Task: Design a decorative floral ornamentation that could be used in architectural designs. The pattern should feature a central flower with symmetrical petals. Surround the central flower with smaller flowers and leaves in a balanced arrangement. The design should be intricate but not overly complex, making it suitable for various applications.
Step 396:
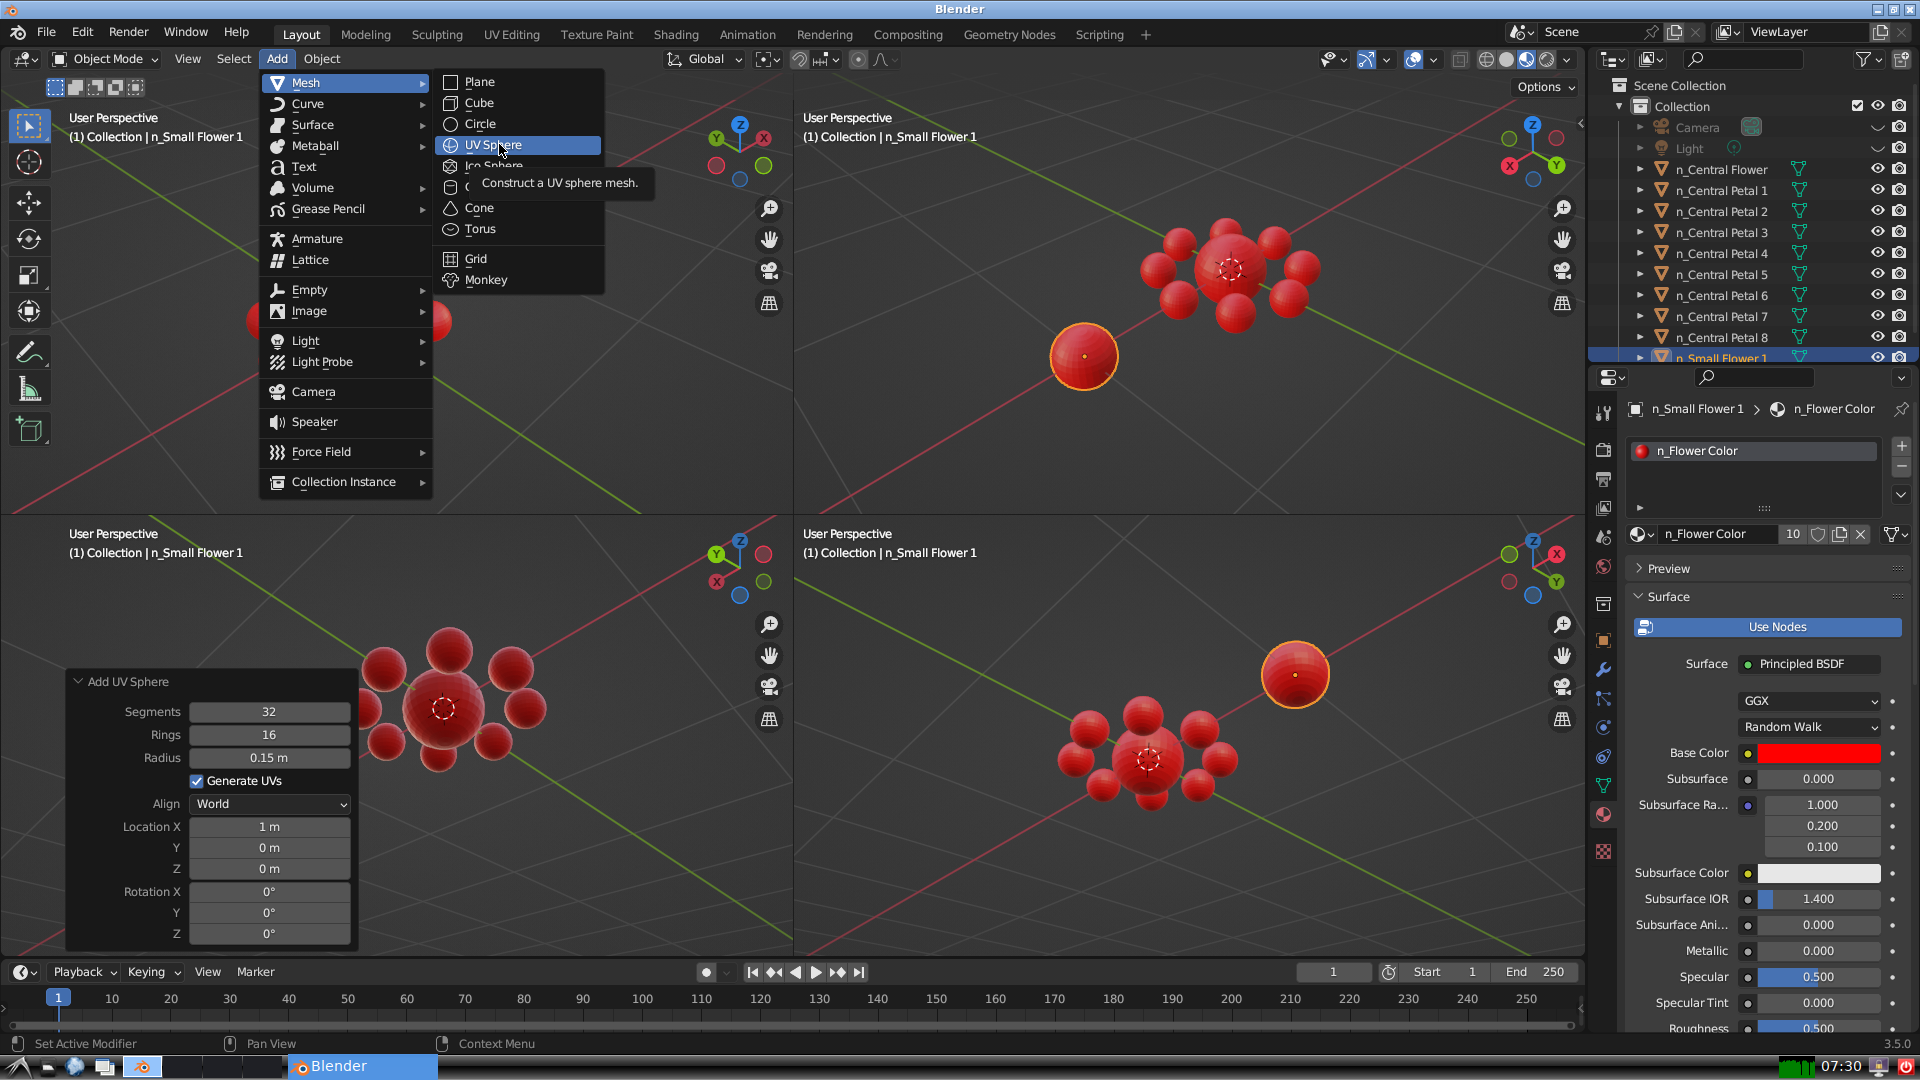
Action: click: no